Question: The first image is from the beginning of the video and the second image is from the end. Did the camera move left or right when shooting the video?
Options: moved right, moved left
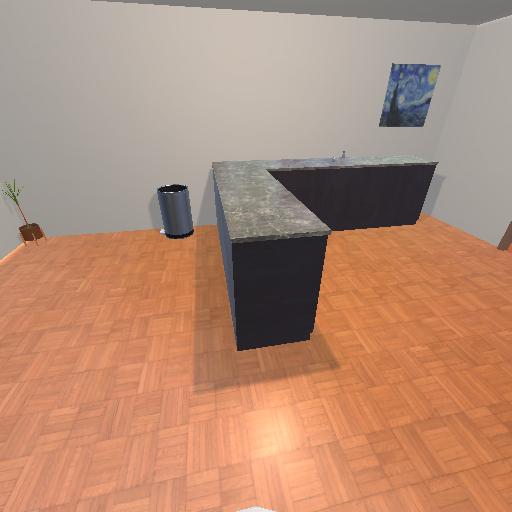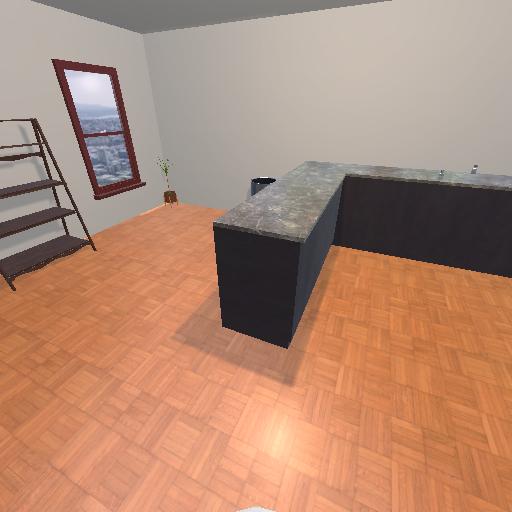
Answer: moved right